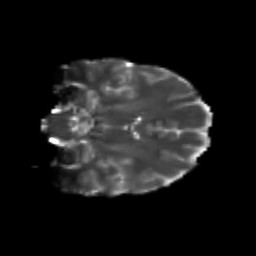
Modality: T2w
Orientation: coronal
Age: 25
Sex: female
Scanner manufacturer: siemens
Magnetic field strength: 3 T
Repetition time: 3.5 s
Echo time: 0.104 s